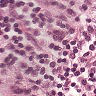
Metastatic tissue present: no